Current action and preconditions to check: trajectory_clear

Your task: For each precondition in the list above, predict whether it will hold at this action.

Consider the current scene as observed from the mobile robot's camera, and analyze the predicted future states of all dynamic agents (e.g., people, animals, vehicles, or any moving entities) within the NEXT SECOND.

IMPORTANT: Only answer "very likely" if you are absolutely certain—based on strong, clear evidence—that a dynamic agent will violate the precondition in the predicted future state. Do NOT answer "very likely" for unlikely, ambiguous, or low-probability risks.

Ask yourself for each precondition: Is there a high probability, with clear and convincing evidence, that the predicted future states of any dynamic agent will interfere with the predicted future state of the currently executing action within the NEXT SECOND, causing that precondition to fail?

Assess the risk level based on these predictions. Use "likely" or "very likely" if motions create a clear risk of interference.

Use "neutral" or "improbable" if agents are nearby but their predicted paths are clearly diverging or non-conflicting.

Failure Risk Categories: "very improbable", "improbable", "neutral", "likely", "very likely"

Answer Format: Output ONLY the probability_of_failure value from these categories: "very improbable", "improbable", "neutral", "likely", "very likely"

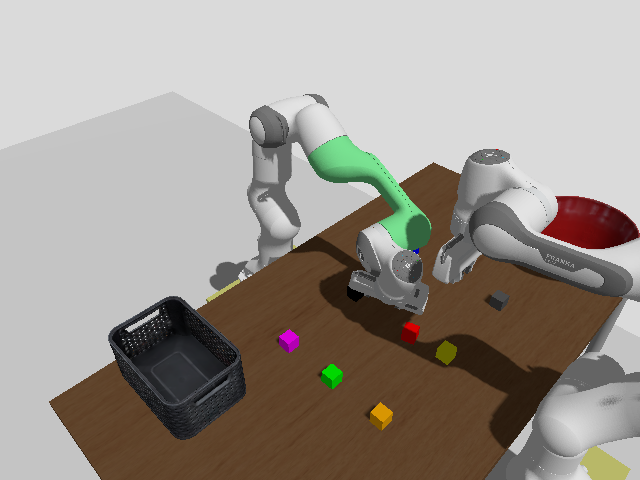

Answer: improbable